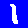
Digit: 1